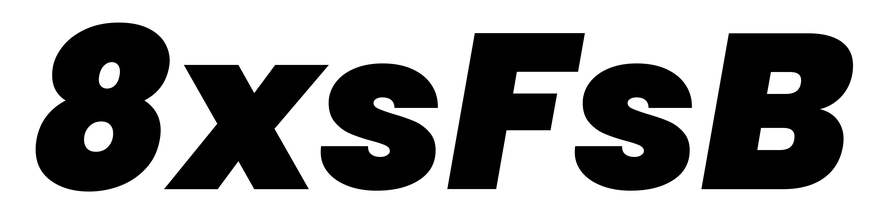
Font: Poppins-BlackItalic